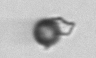
Label: bead